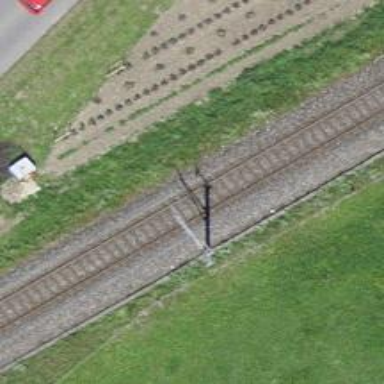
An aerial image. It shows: Single railway track with electrified contact line.